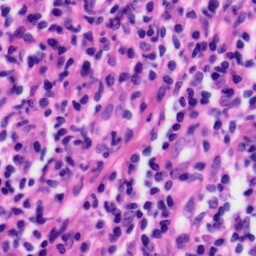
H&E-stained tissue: Tonsil